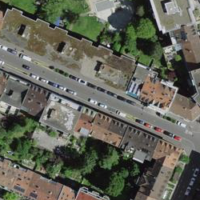
EUNIS habitat code: 54
Species observed at this site:
Vitis vinifera
Claytonia perfoliata